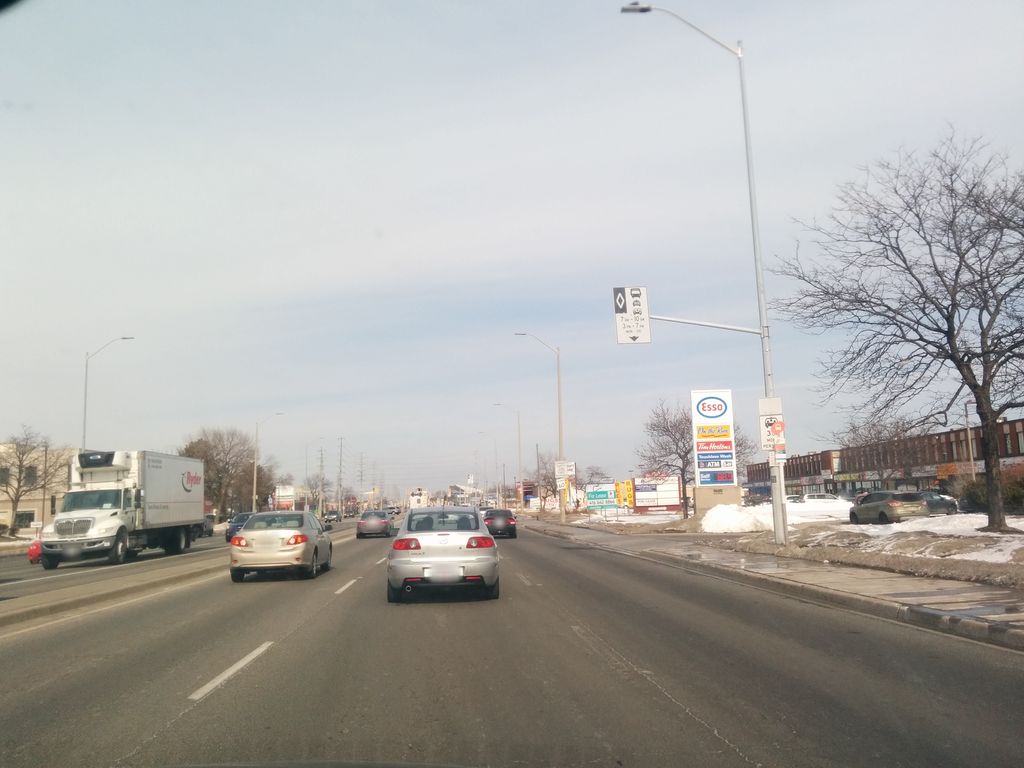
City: toronto